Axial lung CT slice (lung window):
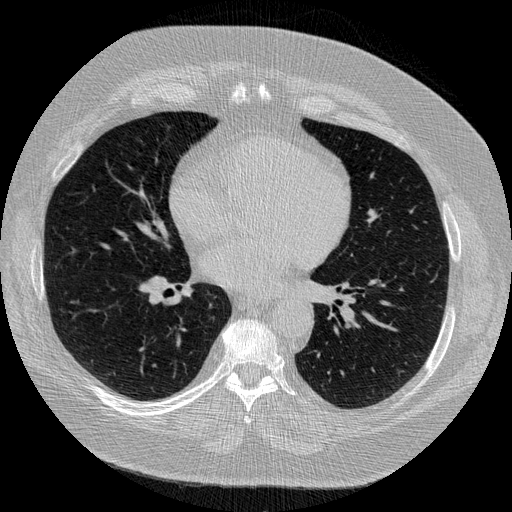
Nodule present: no